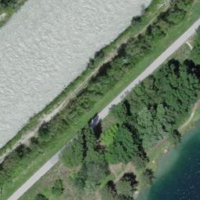
EUNIS habitat code: 53
Species observed at this site:
Cephalanthera rubra